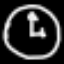
Label: clock